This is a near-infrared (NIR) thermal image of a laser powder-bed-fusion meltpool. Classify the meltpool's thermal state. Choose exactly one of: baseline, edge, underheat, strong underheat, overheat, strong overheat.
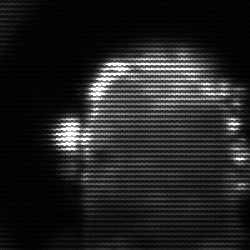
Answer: baseline